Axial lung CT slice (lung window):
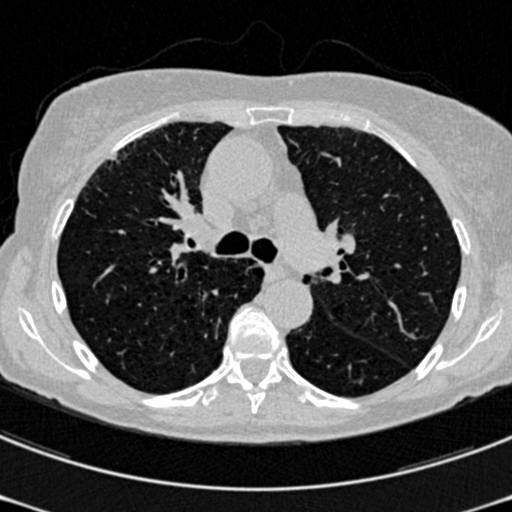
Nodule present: no